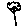
Label: flower